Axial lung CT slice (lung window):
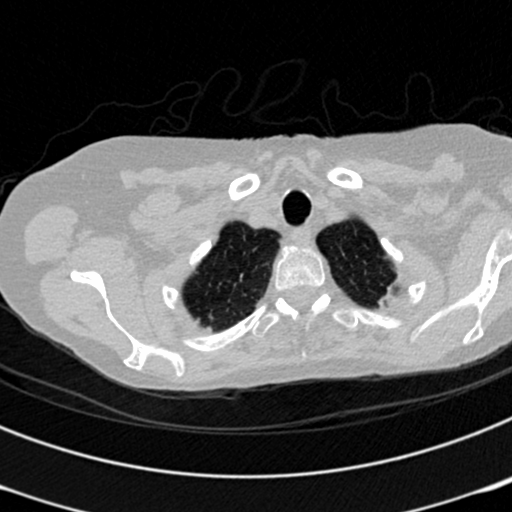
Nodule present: no